Field crop: maize
Growth stage: 2
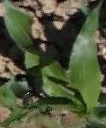
Species: maize